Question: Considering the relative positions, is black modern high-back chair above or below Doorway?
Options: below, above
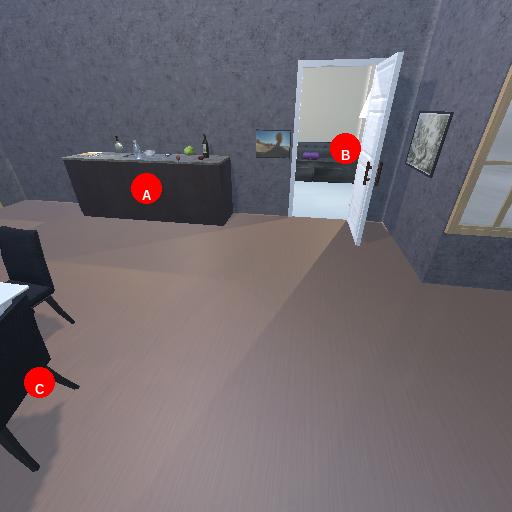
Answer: below